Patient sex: M
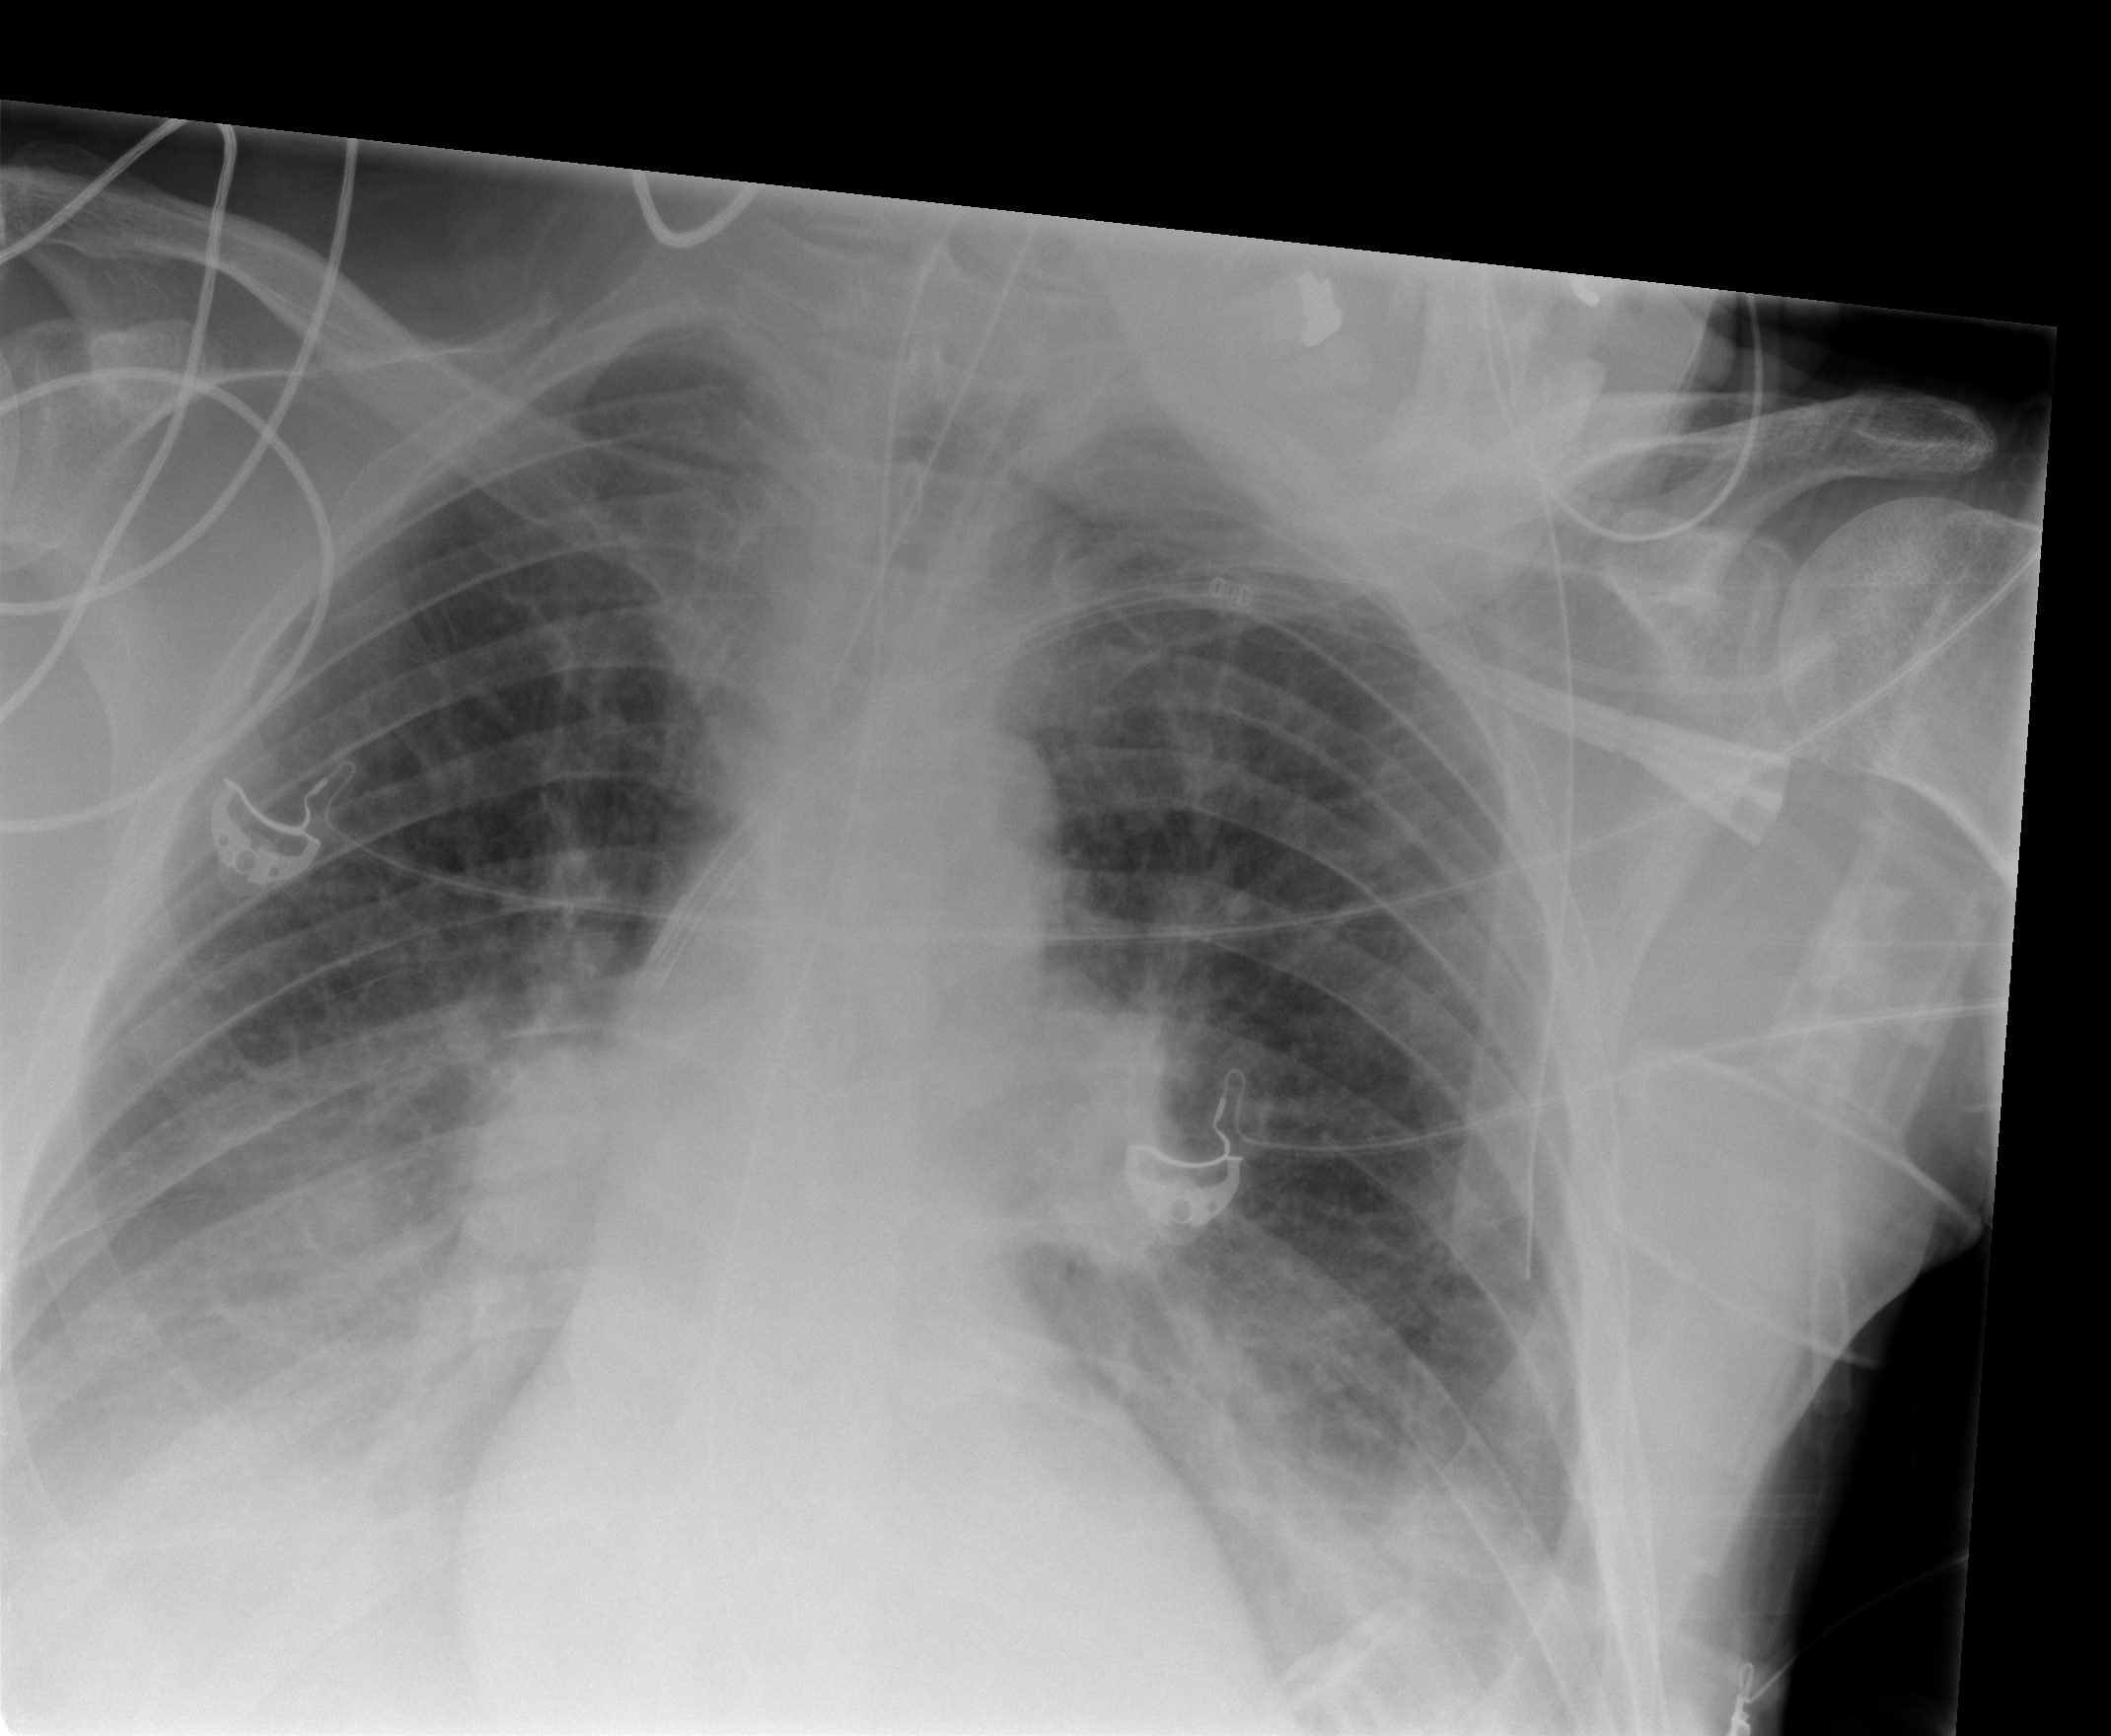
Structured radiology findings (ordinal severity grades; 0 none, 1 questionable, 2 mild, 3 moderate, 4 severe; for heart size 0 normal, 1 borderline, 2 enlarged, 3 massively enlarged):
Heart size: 0
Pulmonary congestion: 2
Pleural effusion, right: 2
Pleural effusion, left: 2
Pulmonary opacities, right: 2
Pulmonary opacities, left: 2
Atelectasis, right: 2
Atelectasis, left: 2